Field crop: tomato
Growth stage: 1
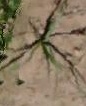
Species: cyperus